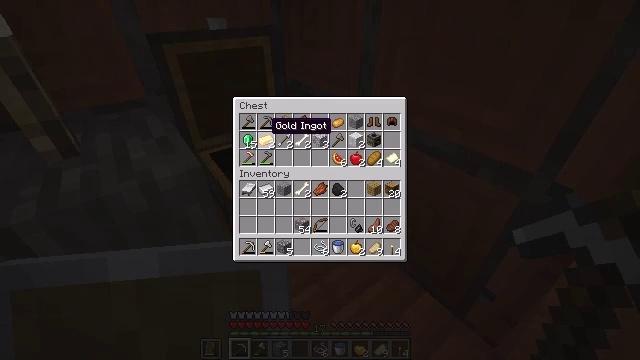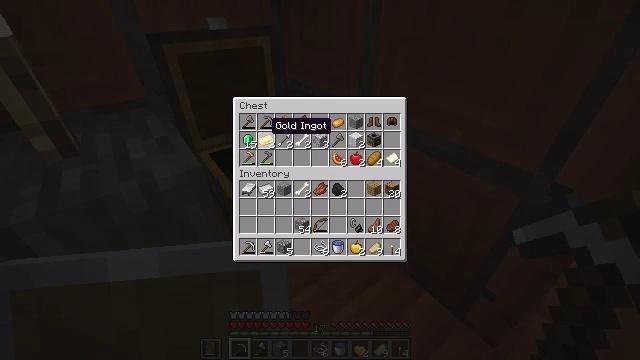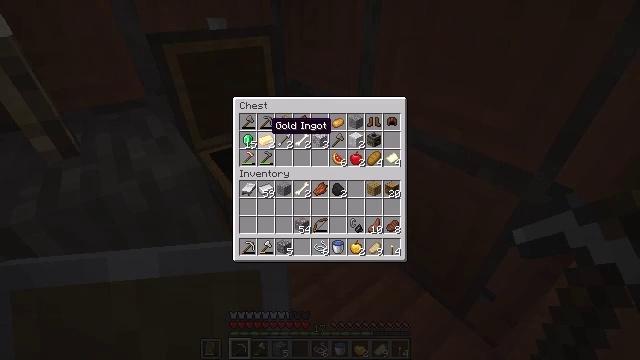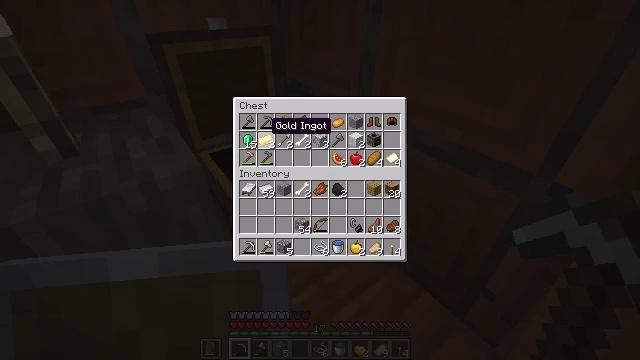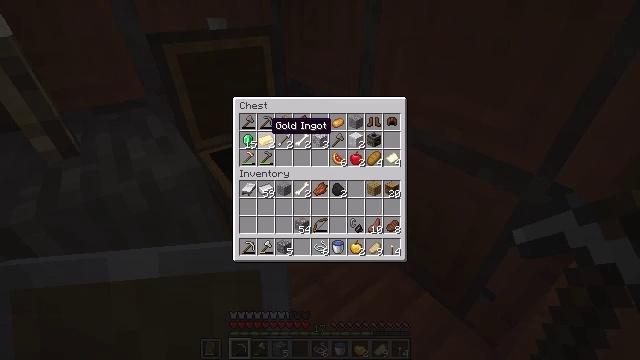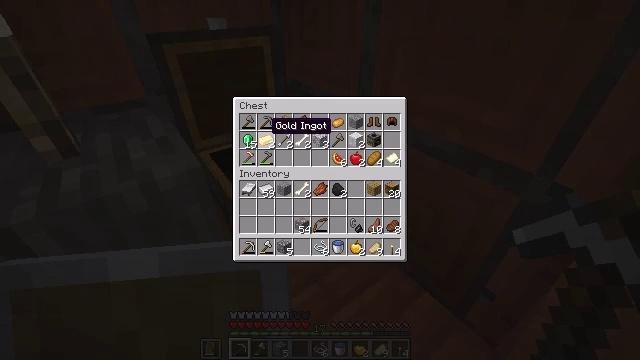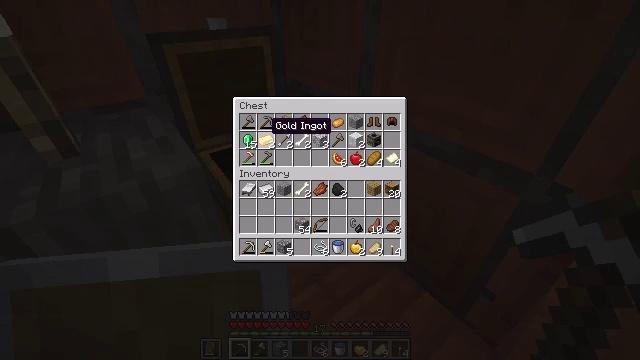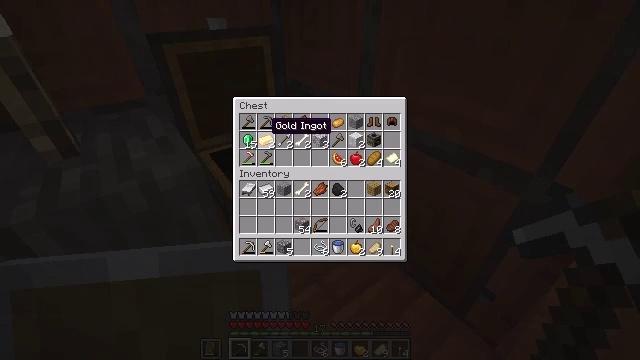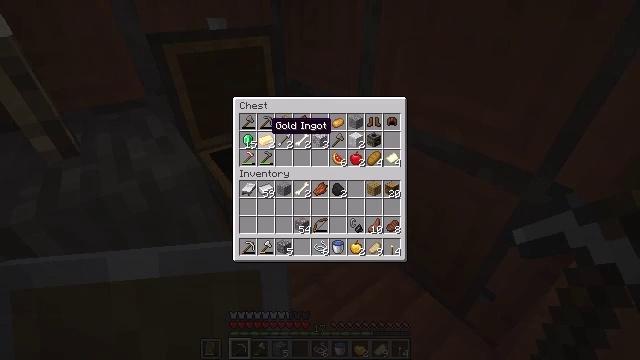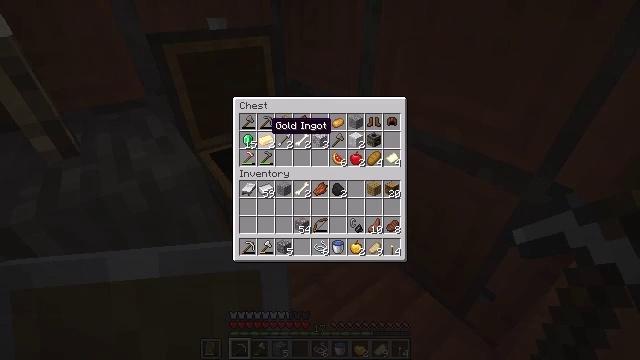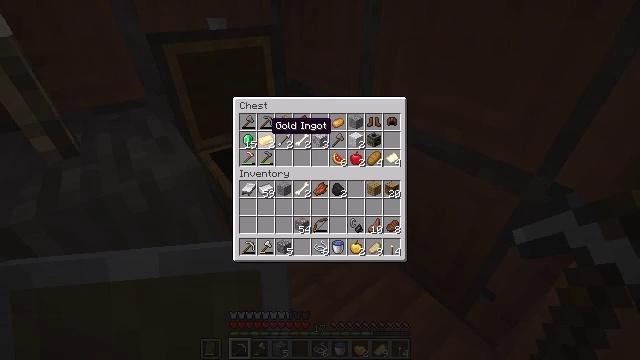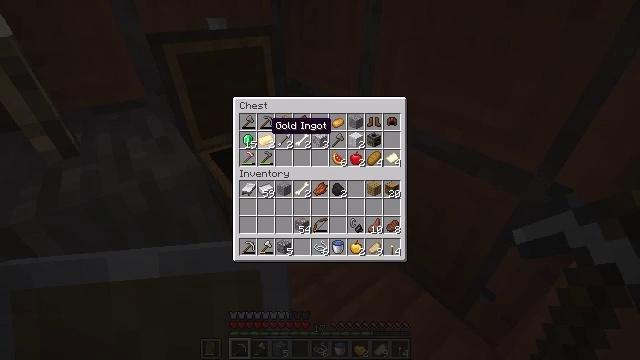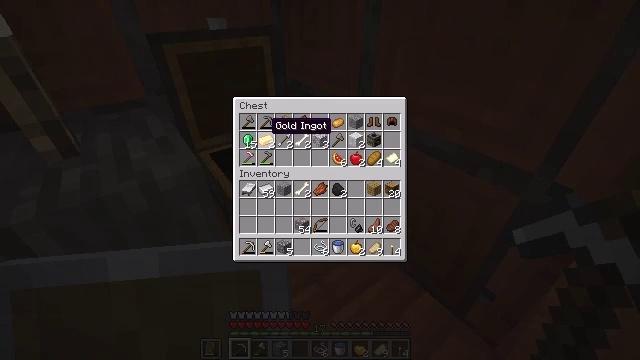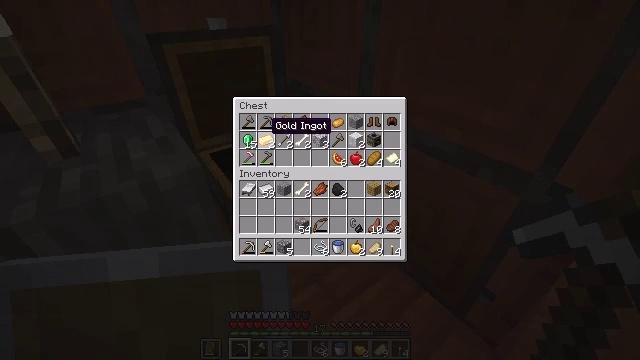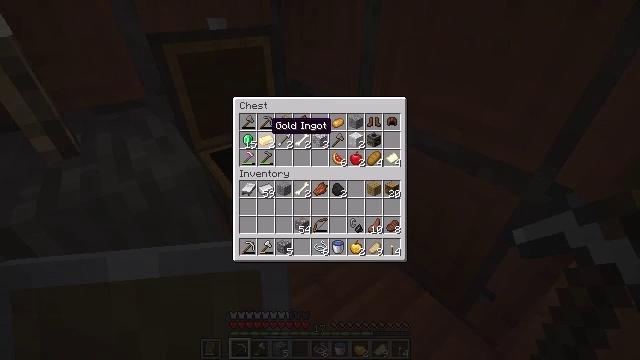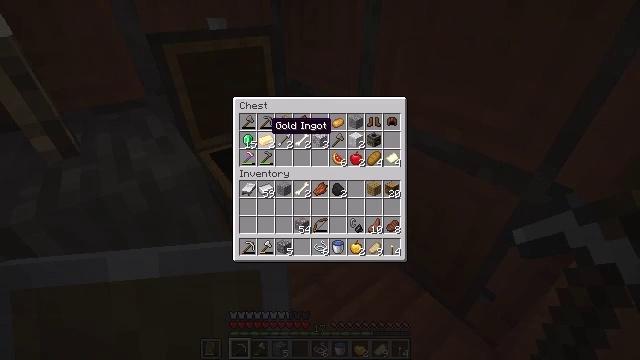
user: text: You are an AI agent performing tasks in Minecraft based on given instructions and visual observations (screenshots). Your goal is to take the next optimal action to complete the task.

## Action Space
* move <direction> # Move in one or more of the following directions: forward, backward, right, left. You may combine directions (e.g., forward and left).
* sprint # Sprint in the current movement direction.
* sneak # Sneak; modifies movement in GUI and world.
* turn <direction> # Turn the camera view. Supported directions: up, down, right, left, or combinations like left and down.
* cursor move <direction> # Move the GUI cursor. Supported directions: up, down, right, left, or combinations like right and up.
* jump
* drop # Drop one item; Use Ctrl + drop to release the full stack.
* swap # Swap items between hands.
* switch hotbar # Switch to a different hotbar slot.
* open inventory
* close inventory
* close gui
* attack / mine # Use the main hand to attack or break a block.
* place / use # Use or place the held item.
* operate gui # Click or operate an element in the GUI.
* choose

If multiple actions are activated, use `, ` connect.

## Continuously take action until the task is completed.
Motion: motion action
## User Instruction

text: Gather acacia wood from a tree.
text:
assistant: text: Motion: no_op
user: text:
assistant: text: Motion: no_op
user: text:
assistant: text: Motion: no_op
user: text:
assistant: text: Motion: no_op
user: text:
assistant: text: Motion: no_op
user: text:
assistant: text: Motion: no_op
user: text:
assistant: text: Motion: no_op
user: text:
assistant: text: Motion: no_op
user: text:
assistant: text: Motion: no_op
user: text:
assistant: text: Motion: no_op
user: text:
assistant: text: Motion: no_op
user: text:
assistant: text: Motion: no_op
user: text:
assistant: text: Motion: no_op
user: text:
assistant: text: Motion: no_op
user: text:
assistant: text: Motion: no_op
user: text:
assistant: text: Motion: no_op
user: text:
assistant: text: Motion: no_op
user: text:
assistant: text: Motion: no_op
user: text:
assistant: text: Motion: cursor move right
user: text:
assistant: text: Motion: cursor move right
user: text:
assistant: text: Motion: cursor move right
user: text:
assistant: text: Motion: cursor move right
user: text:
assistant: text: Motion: no_op
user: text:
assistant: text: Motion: no_op
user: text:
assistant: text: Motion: no_op
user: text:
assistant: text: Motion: no_op
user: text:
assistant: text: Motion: no_op
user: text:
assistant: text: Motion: no_op
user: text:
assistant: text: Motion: no_op
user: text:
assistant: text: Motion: no_op